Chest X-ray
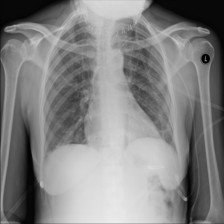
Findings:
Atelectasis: positive
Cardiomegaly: negative
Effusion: negative
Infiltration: positive
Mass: negative
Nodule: negative
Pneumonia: negative
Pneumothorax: negative
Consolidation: negative
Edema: negative
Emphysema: negative
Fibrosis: negative
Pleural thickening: negative
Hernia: negative